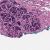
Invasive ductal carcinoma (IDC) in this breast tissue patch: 0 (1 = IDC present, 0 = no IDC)